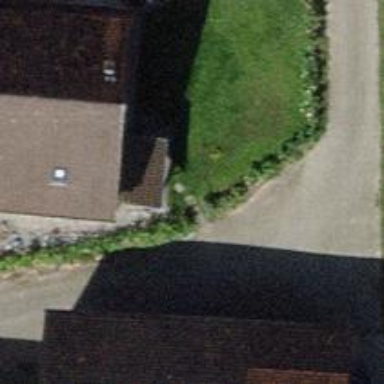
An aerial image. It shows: Hedge barrier.